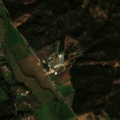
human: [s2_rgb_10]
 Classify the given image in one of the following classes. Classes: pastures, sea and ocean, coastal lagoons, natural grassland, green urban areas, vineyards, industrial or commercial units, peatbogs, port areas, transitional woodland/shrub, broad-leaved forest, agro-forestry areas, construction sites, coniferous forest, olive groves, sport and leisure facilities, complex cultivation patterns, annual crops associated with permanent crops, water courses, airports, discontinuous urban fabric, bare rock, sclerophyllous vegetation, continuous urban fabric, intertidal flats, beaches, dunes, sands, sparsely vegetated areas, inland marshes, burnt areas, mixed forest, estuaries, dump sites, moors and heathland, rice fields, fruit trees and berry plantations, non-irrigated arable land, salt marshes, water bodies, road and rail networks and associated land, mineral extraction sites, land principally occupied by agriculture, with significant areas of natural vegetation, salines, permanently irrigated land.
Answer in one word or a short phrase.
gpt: permanently irrigated land, complex cultivation patterns, land principally occupied by agriculture, with significant areas of natural vegetation, broad-leaved forest, transitional woodland/shrub